Question: I am working with custom ListView.
Why items were added to the end of list view?
I have only 3 items. '15000.00' is added first (so it is not reversed).

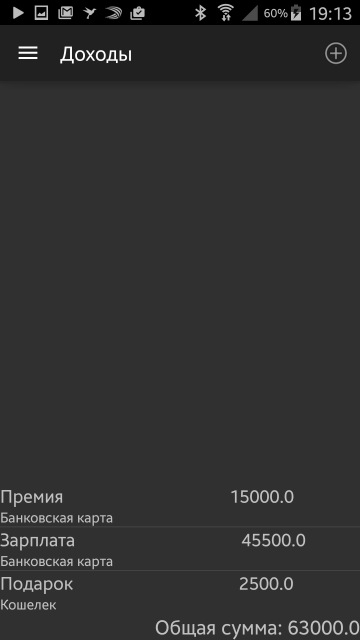
Answer: I think this is because of your layout file. Change the 'android:layout_height=wrap_content' of your ListView tag to 'android:layout_height=match_parent'.